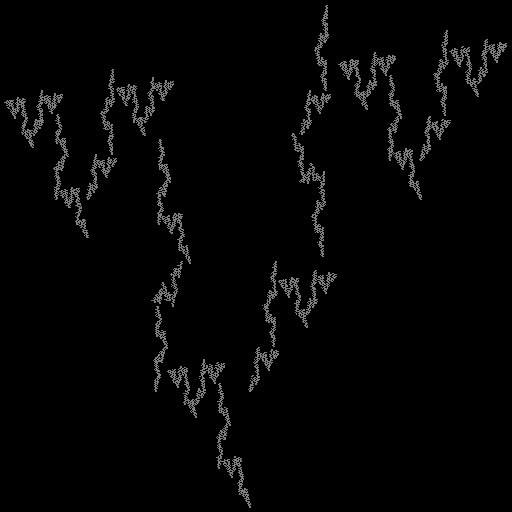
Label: koch_curve